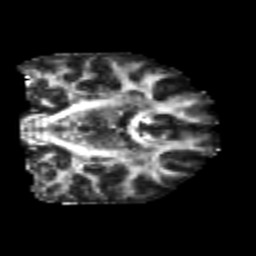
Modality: FA
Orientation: coronal
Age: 26
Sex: female
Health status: healthy
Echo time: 0.074 s